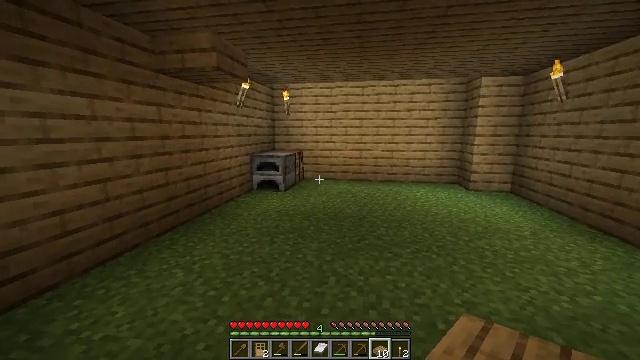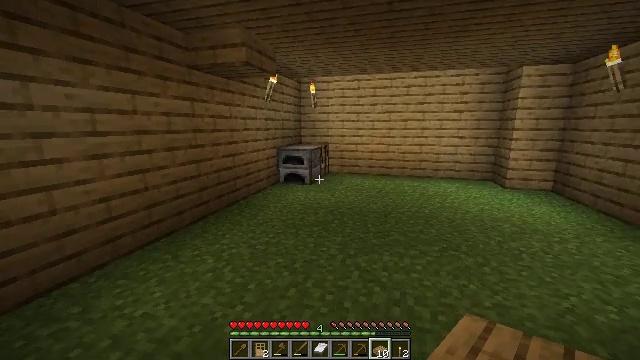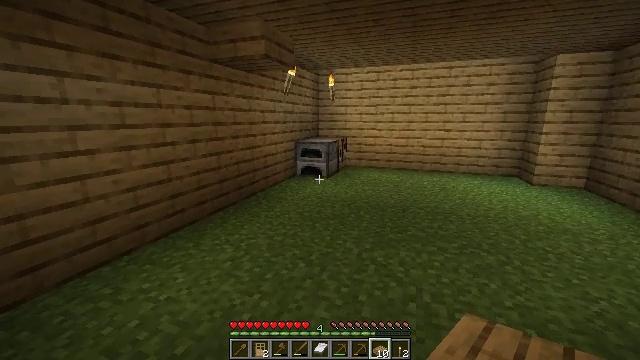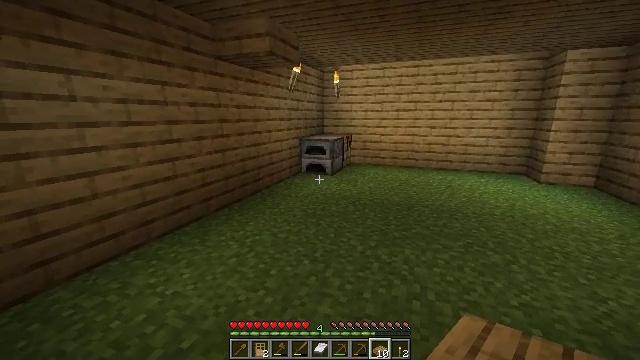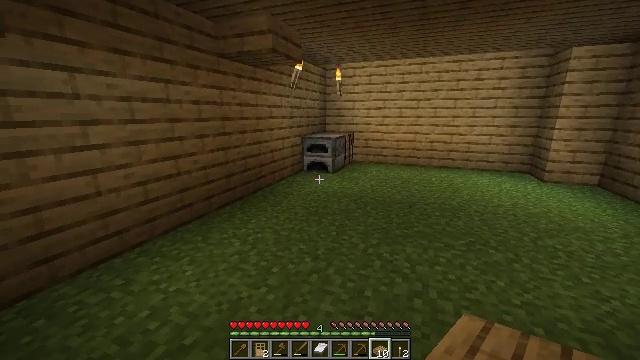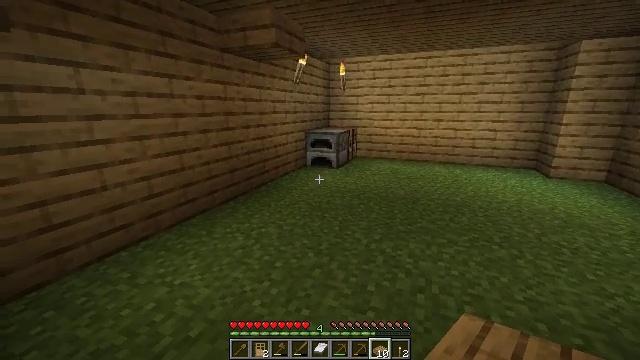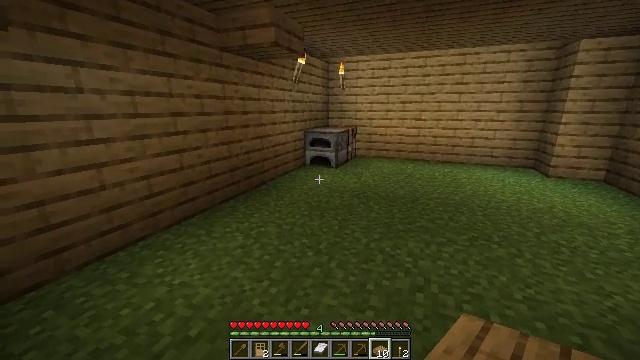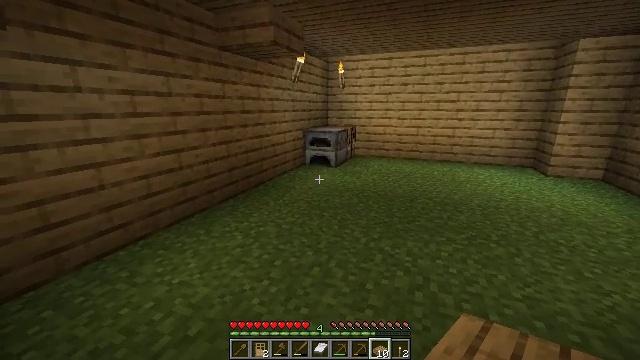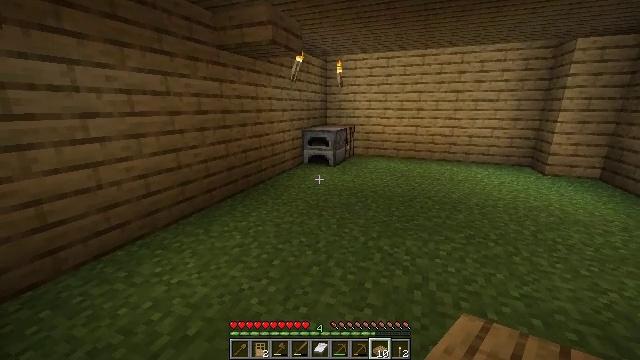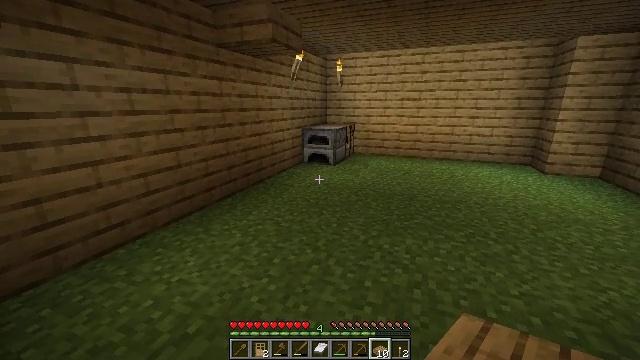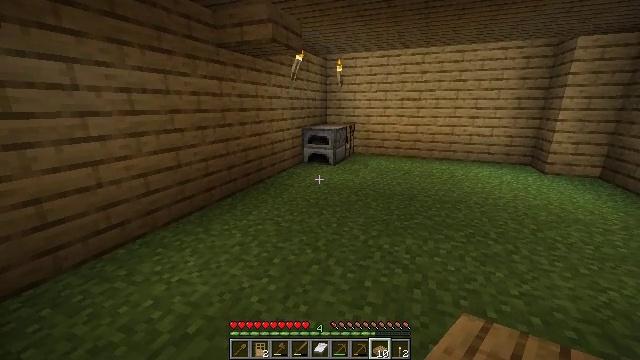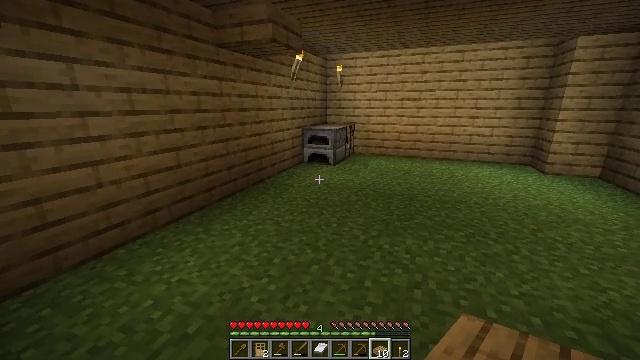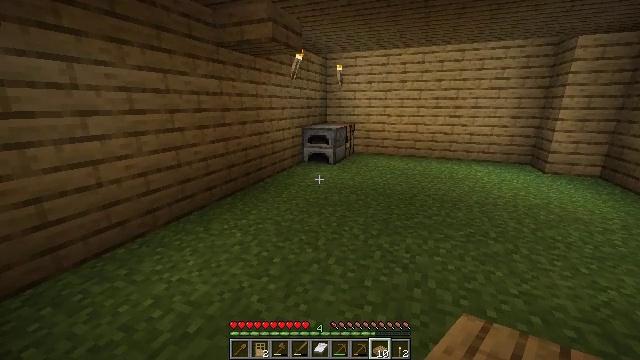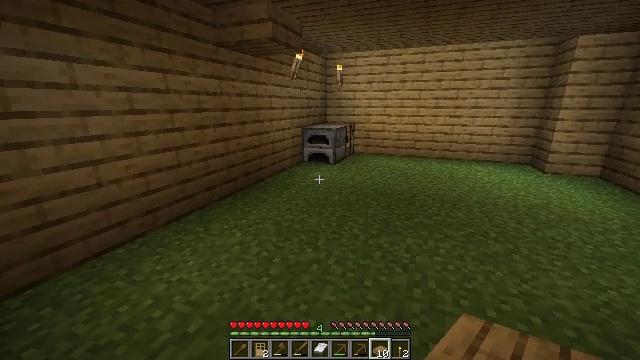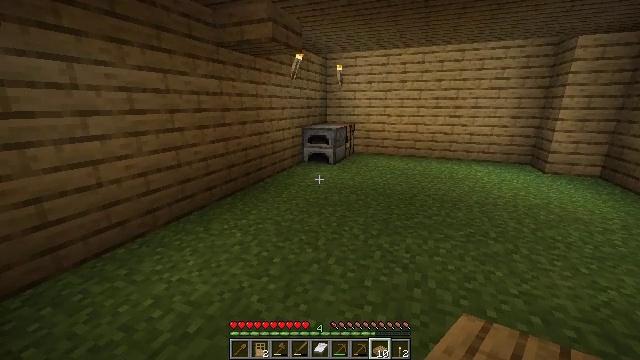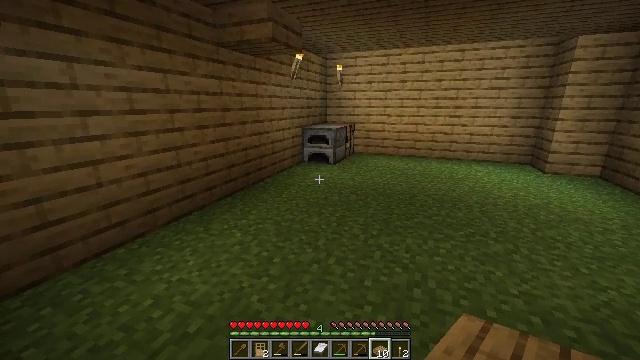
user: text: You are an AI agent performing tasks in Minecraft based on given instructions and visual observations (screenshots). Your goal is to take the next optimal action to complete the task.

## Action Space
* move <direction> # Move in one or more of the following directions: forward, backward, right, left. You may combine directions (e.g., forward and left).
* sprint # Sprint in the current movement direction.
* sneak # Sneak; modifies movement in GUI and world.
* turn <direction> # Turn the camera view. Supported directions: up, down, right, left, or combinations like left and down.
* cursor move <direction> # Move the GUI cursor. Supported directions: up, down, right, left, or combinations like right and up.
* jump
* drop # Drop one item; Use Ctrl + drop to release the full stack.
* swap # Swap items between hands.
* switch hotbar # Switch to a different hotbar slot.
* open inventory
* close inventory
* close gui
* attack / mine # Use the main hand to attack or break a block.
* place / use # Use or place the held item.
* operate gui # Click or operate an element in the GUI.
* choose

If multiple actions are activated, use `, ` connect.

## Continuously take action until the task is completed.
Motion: motion action
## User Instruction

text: Mine the oak slab from the floor.
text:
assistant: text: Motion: turn left and down
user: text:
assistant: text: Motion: turn left and down
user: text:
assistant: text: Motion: turn left
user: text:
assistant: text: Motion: no_op
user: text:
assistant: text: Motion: turn down
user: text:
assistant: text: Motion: no_op
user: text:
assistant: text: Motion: no_op
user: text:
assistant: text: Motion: no_op
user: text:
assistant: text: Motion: no_op
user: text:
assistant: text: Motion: no_op
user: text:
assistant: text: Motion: no_op
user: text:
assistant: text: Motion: no_op
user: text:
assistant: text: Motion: no_op
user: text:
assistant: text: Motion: no_op
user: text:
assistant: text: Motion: no_op
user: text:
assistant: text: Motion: no_op
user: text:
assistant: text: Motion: no_op
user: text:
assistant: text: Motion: no_op
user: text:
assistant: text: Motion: no_op
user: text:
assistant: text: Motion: no_op
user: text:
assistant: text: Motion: no_op
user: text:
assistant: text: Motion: no_op
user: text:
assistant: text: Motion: no_op
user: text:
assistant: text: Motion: no_op
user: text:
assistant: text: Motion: no_op
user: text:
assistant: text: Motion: no_op
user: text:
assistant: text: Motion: no_op
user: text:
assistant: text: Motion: no_op
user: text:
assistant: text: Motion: switch to hotbar 4
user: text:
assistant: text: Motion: switch to hotbar 4